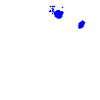
Particle: electron